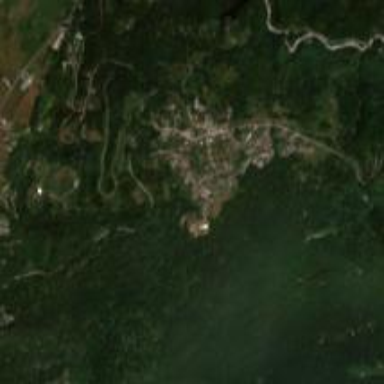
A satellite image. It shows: Small hamlet.